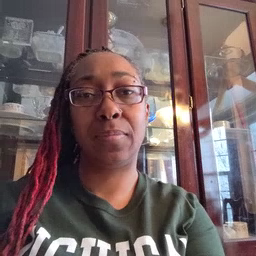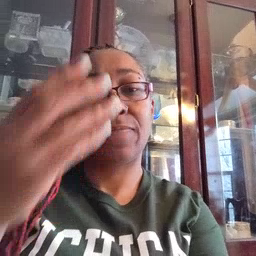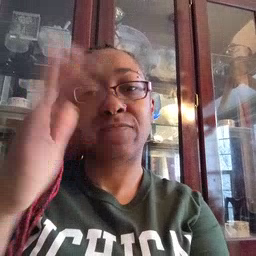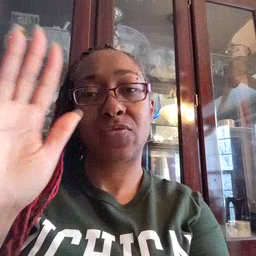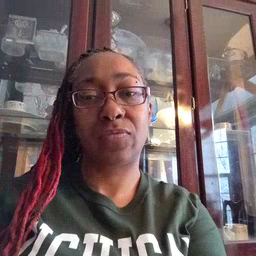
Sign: finish